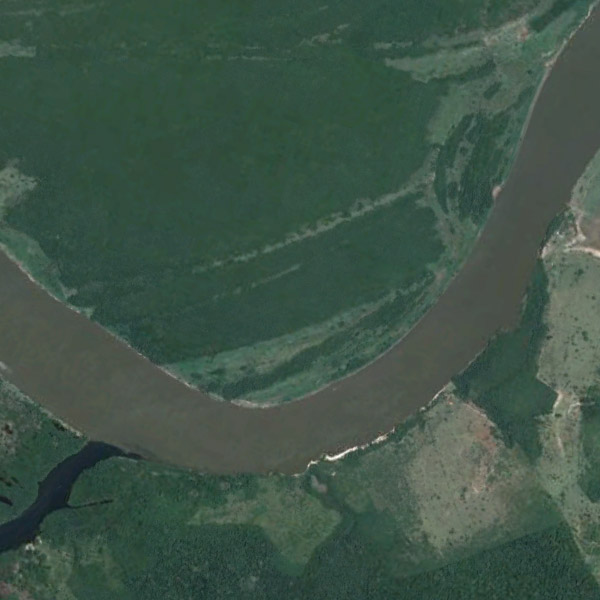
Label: River